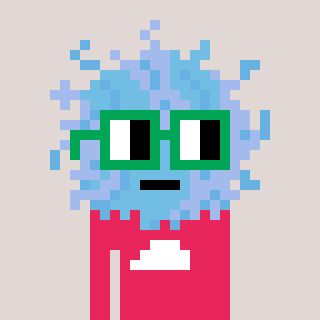
a pixel art character with square green glasses, a lint-shaped head and a redpinkish-colored body on a warm background